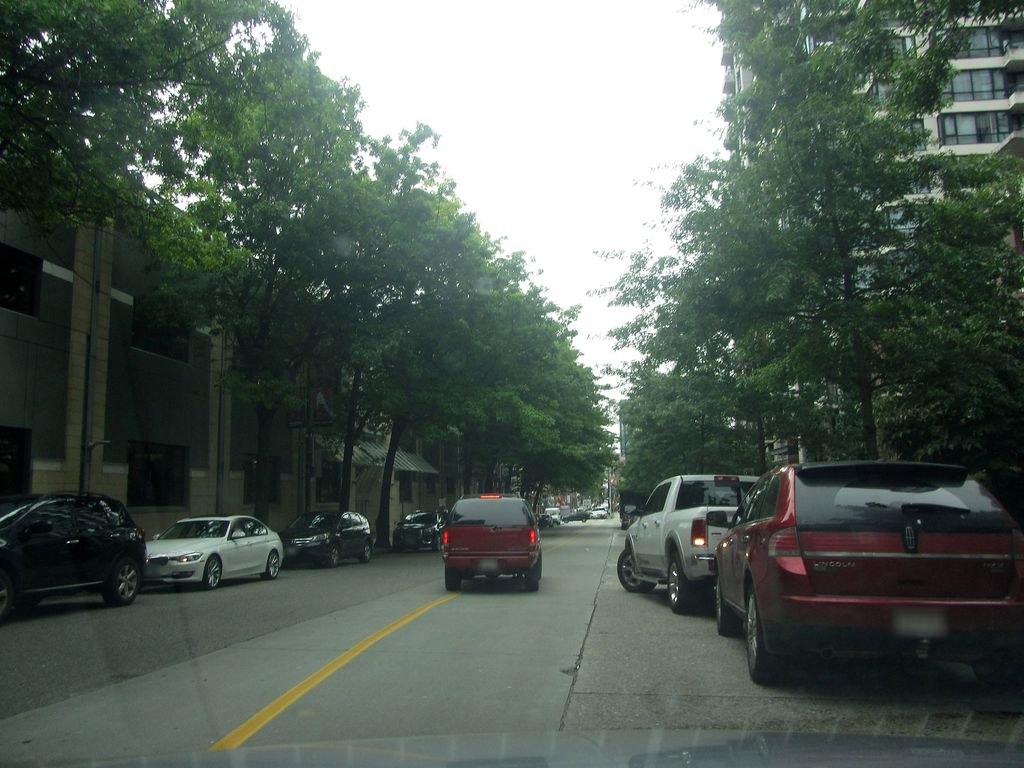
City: vancouver